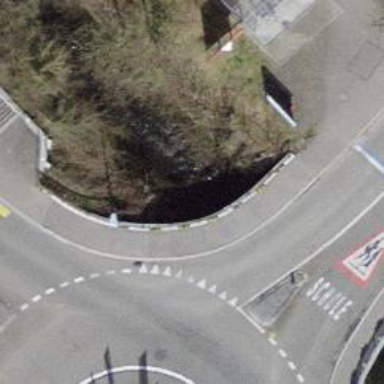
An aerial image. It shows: Asphalt footway with sidewalk on bridge.